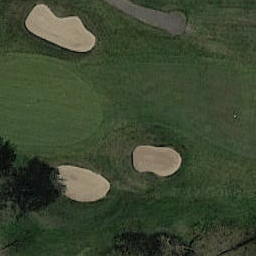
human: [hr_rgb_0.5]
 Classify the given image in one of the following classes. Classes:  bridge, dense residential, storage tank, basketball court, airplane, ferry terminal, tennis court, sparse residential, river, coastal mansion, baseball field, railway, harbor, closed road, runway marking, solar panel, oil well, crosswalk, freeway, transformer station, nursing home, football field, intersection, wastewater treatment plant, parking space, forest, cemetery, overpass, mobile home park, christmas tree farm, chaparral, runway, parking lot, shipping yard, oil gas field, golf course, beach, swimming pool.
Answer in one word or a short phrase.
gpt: golf course